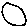
Label: circle